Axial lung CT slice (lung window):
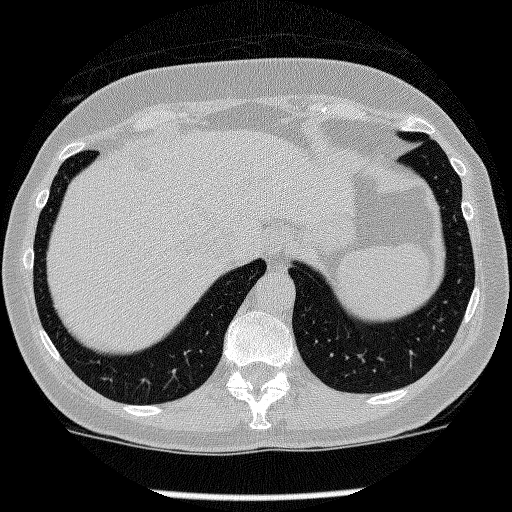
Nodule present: no